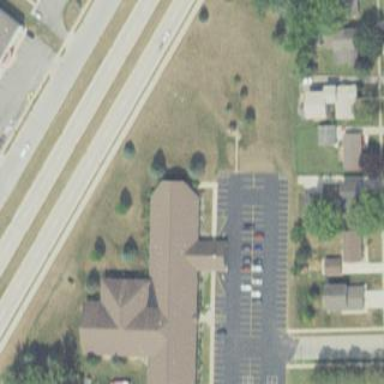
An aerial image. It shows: Building that serves as place of worship.